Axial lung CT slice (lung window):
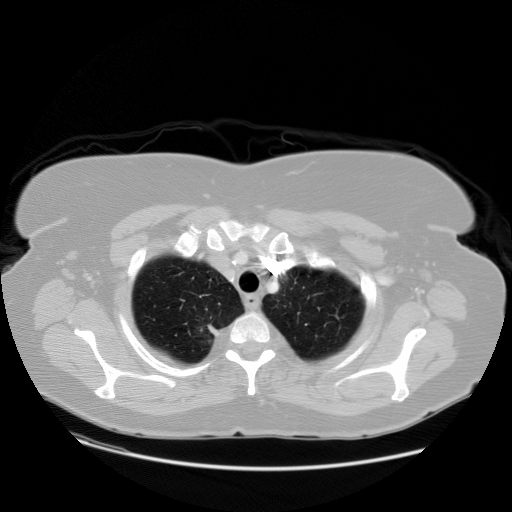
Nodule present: yes
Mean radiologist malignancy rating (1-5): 4.5